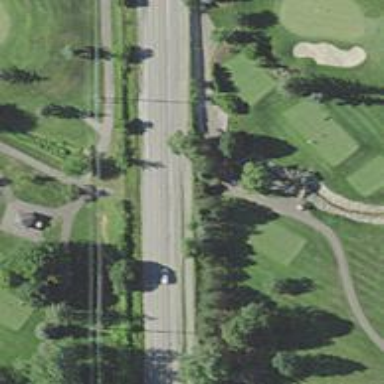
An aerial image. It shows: Service road designated as golf cart path.